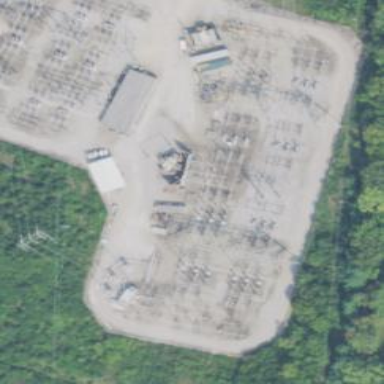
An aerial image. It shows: Switch for power supply.